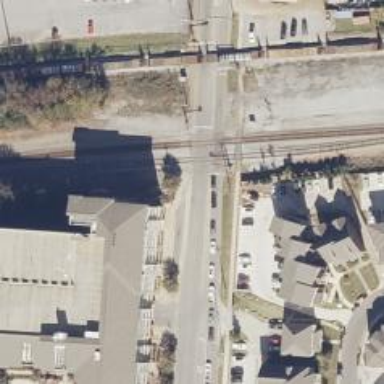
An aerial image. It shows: Railway siding for service.